Question: By default when Spinner is clicked, items are showed as list. I want to change the items showed as grid.
How can I do that?
I just need some direction.
Thanks
UPDATE:
This is my code. My spinner drop down is showing up as multiple rows of grid.I have attached a picture of how it looks like at this moment. I am also unable to select the values.

'''
package com.example.com.android.spinner;
import android.app.Activity;
import android.content.Context;
import android.os.Bundle;
import android.view.LayoutInflater;
import android.view.View;
import android.view.ViewGroup;
import android.widget.ArrayAdapter;
import android.widget.GridView;
import android.widget.ImageView;
import android.widget.Spinner;
import android.widget.TextView;
public class AndroidCustomSpinner extends Activity {
String[] DayOfWeek = {"Sunday", "Monday", "Tuesday",
"Wednesday", "Thursday", "Friday", "Saturday"};
/** Called when the activity is first created. */
@Override
public void onCreate(Bundle savedInstanceState) {
super.onCreate(savedInstanceState);
setContentView(R.layout.main);
Spinner mySpinner = (Spinner)findViewById(R.id.spinner);
mySpinner.setAdapter(new MyCustomAdapter(AndroidCustomSpinner.this, R.layout.row, DayOfWeek));
}
public class MyCustomAdapter extends ArrayAdapter<String>{
private Context context;
public MyCustomAdapter(Context context, int textViewResourceId,
String[] objects) {
super(context, textViewResourceId, objects);
this.context=context;
// TODO Auto-generated constructor stub
}
@Override
public View getDropDownView(int position, View convertView,
ViewGroup parent) {
// TODO Auto-generated method stub
return getCustomView(position, convertView, parent);
}
@Override
public View getView(int position, View convertView, ViewGroup parent) {
// TODO Auto-generated method stub
TextView label=(TextView)convertView;
if (convertView==null) {
convertView=new TextView(context);
label=(TextView)convertView;
}
label.setText(DayOfWeek[position]);
return(convertView);
}
public View getCustomView(int position, View convertView, ViewGroup parent) {
// TODO Auto-generated method stub
//return super.getView(position, convertView, parent);
LayoutInflater inflater=getLayoutInflater();
View row=inflater.inflate(R.layout.row, parent, false);
GridView label=(GridView)row.findViewById(R.id.gridView1);
ArrayAdapter<String> adapter = new ArrayAdapter<String>(AndroidCustomSpinner.this,android.R.layout.simple_list_item_1,DayOfWeek);
label.setAdapter(adapter);
return row;
}
}
'''
main.xml
'''
<?xml version="1.0" encoding="utf-8"?>
<LinearLayout xmlns:android="http://schemas.android.com/apk/res/android"
android:orientation="vertical"
android:layout_width="fill_parent"
android:layout_height="fill_parent"
>
<TextView
android:layout_width="fill_parent"
android:layout_height="wrap_content"
android:text="@string/hello"
/>
<Spinner
android:id="@+id/spinner"
android:layout_width="fill_parent"
android:layout_height="wrap_content"
/>
</LinearLayout>
'''
row.xml
'''
<?xml version="1.0" encoding="utf-8"?>
<LinearLayout xmlns:android="http://schemas.android.com/apk/res/android"
android:layout_width="fill_parent"
android:layout_height="wrap_content"
android:orientation="horizontal">
<GridView
android:id="@+id/gridView1"
android:numColumns="auto_fit"
android:gravity="center"
android:columnWidth="50dp"
android:stretchMode="columnWidth"
android:layout_width="fill_parent"
android:layout_height="fill_parent" >
</GridView>
</LinearLayout>
'''
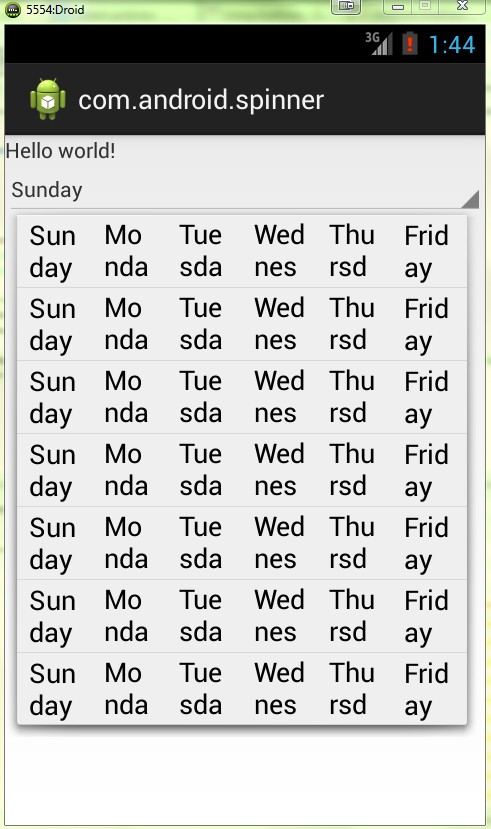
Answer: You need to override 'getDropDownView' method of your 'Spinner' to show the 'GridView'.
And in order to select values out from your 'Spinner', use 'OnItemClickListener' on your 'GridView' to get . for example:
'''
label.setOnItemClickListener(new OnItemClickListener() {
public void onItemClick(AdapterView<?> parent, View v, int pos, long id) {
Toast.makeText(getContext(), "" + pos, Toast.LENGTH_SHORT).show();
}
});
'''